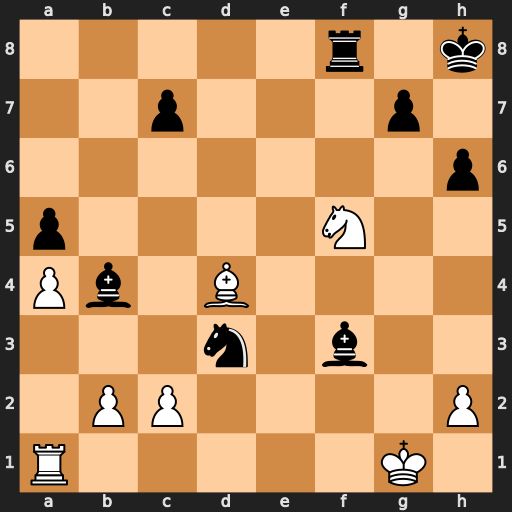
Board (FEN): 5r1k/2p3p1/7p/p4N2/Pb1B4/3n1b2/1PP4P/R5K1
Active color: w
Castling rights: -
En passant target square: -
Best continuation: Bxg7+ Kh7 Bxf8 Bxf8 cxd3